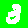
Digit: 3